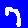
Digit: 7